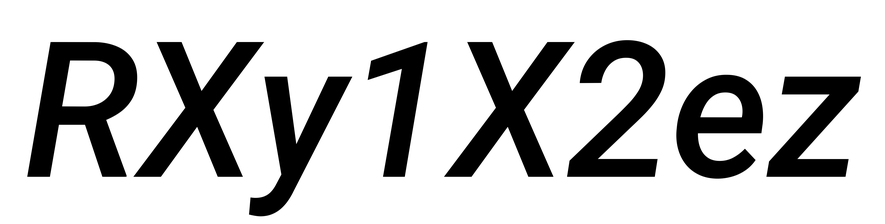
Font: Roboto-Italic_Medium_Italic